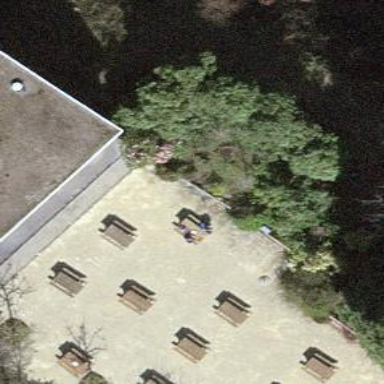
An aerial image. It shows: Picnic table located in leisure land area.